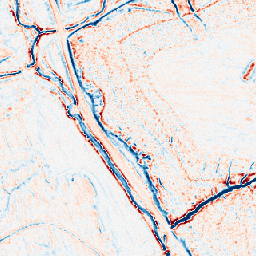
Category: edge_preserving
Decomposition family: bilateral
Decomposition parameters: d: 9
sigma_color: 50
sigma_space: 100
Upsampling method: nearest
Upsampling parameters: scale: 8
Upsampling scale: 8